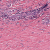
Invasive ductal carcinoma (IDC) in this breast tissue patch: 0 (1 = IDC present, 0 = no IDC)